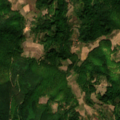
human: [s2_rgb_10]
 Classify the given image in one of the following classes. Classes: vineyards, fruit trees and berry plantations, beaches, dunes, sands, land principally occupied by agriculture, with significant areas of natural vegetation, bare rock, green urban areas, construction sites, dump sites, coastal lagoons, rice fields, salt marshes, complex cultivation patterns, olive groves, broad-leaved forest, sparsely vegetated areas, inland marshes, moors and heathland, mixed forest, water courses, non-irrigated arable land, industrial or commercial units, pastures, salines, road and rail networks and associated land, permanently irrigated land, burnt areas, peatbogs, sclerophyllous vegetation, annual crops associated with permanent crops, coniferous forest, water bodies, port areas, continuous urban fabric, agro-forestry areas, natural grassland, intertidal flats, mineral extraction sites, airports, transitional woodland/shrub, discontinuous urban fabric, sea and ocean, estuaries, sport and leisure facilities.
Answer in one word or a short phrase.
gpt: pastures, land principally occupied by agriculture, with significant areas of natural vegetation, broad-leaved forest, mixed forest